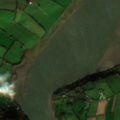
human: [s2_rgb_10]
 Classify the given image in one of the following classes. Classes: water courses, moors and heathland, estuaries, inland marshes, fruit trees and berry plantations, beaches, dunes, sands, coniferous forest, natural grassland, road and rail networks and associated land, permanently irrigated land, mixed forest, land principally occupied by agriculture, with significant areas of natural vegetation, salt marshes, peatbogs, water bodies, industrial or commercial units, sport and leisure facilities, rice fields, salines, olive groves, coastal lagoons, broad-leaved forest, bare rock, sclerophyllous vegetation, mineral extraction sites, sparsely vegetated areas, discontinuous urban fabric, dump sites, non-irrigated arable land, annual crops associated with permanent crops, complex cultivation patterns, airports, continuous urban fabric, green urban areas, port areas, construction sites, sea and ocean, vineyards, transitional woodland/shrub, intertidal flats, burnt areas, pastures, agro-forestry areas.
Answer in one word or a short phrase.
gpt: non-irrigated arable land, pastures, broad-leaved forest, intertidal flats, water courses